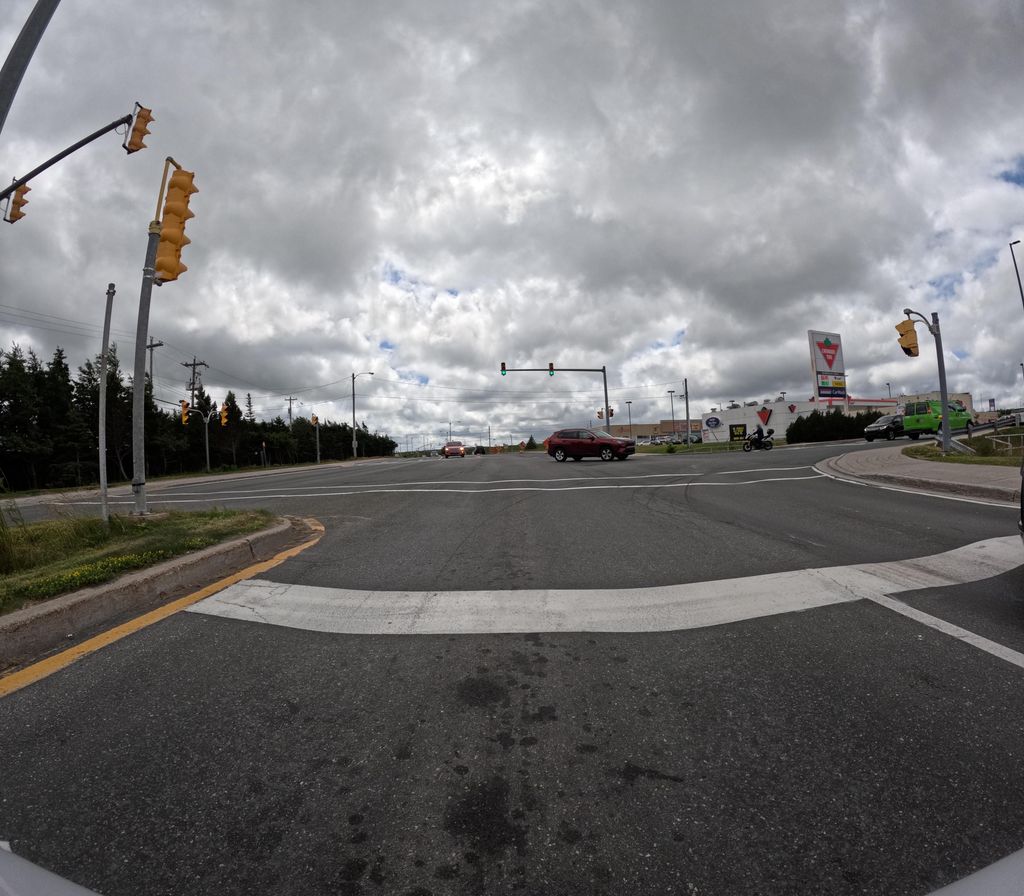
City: st_johns